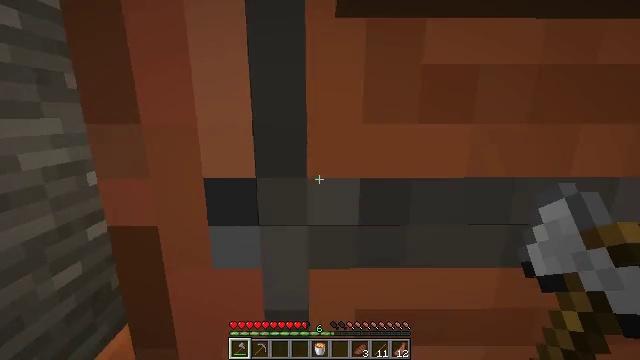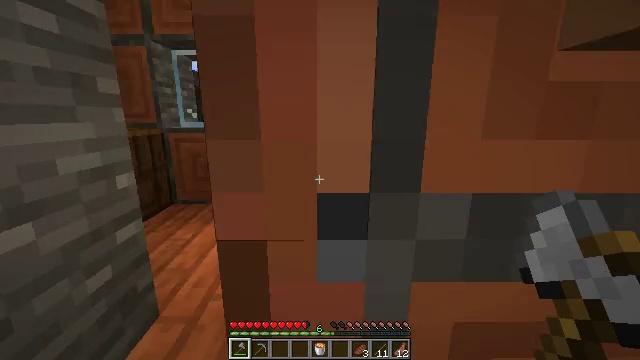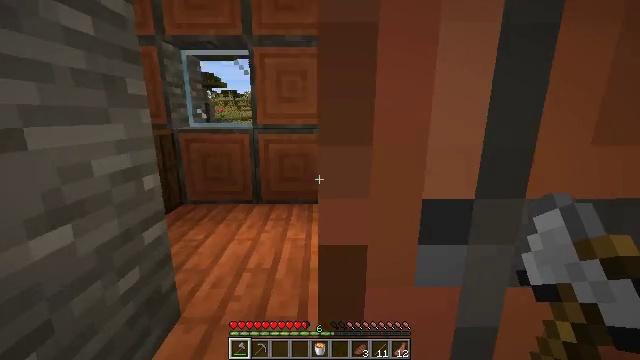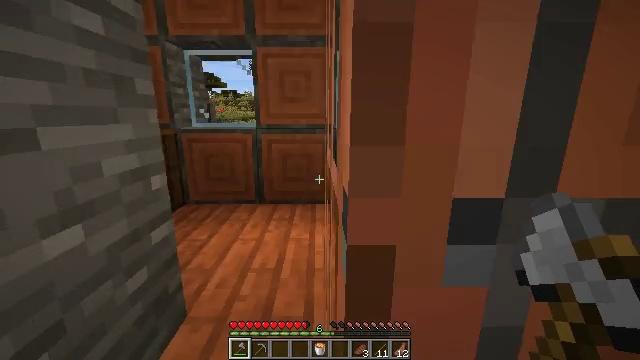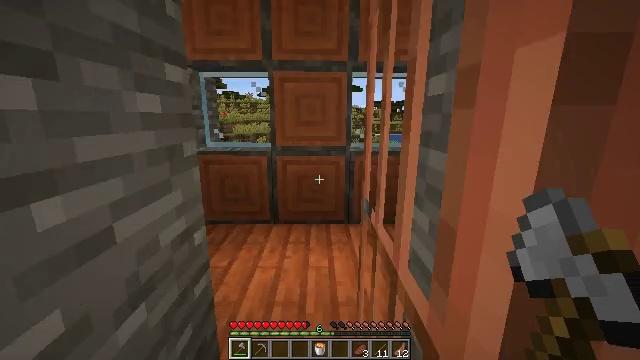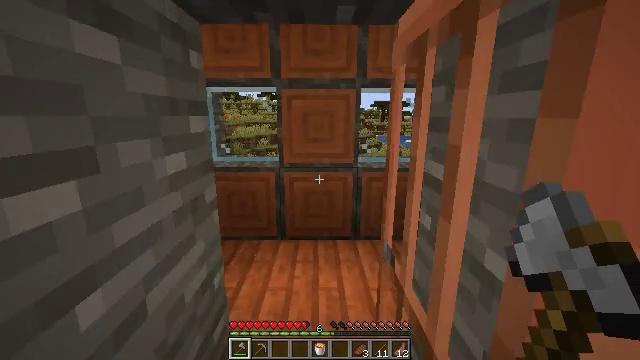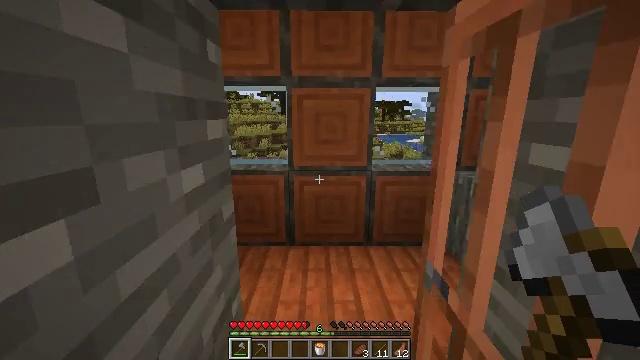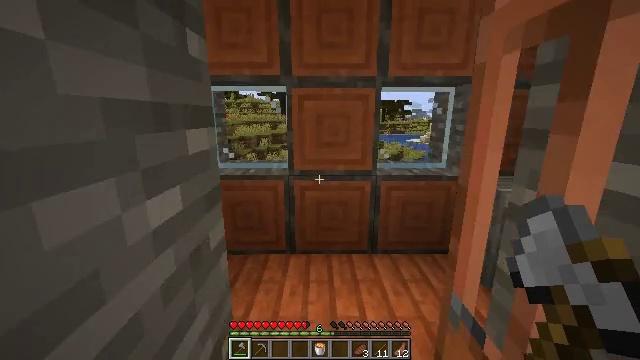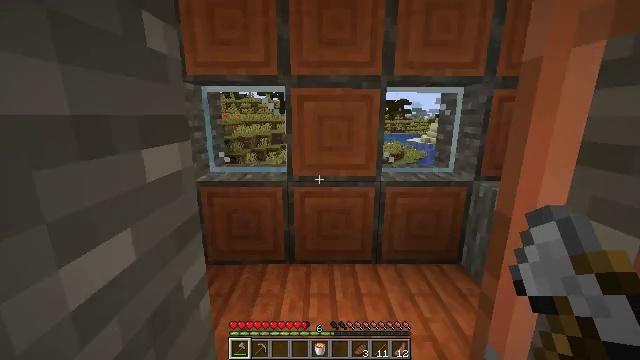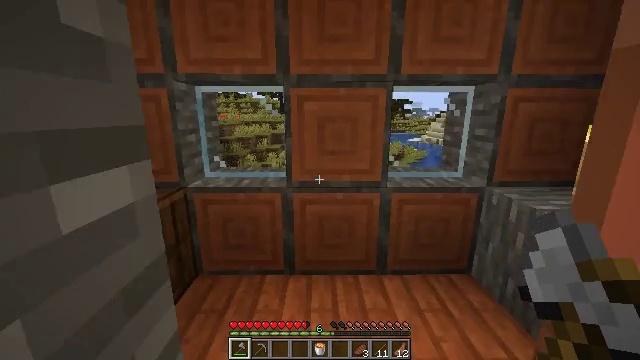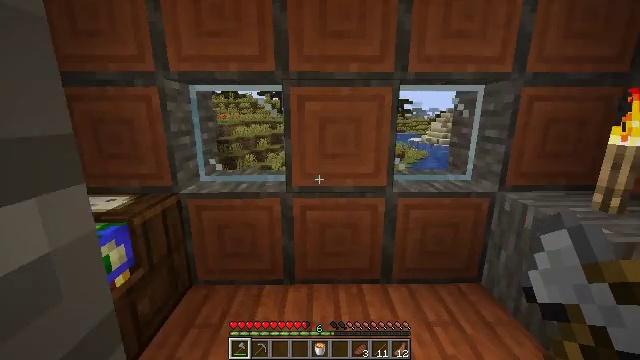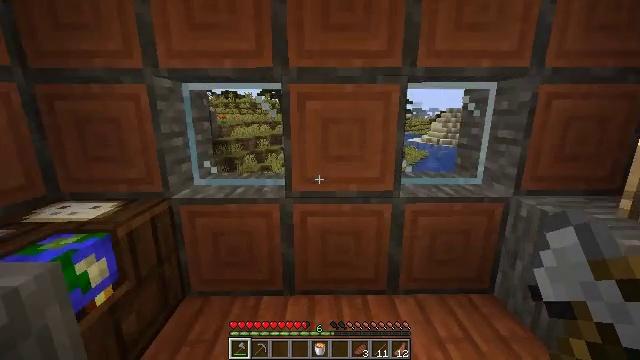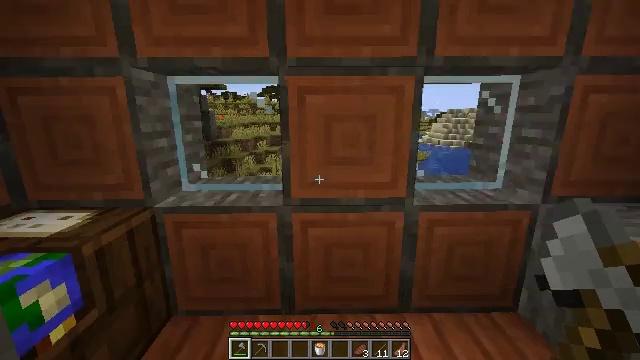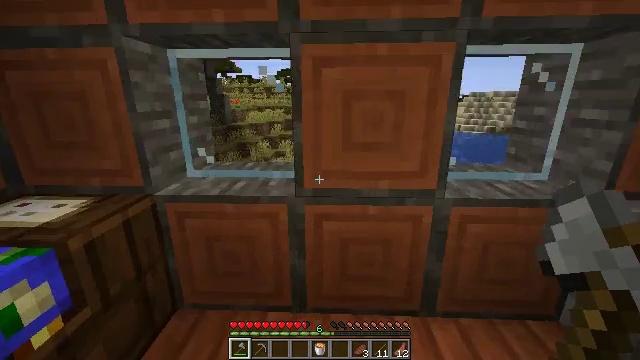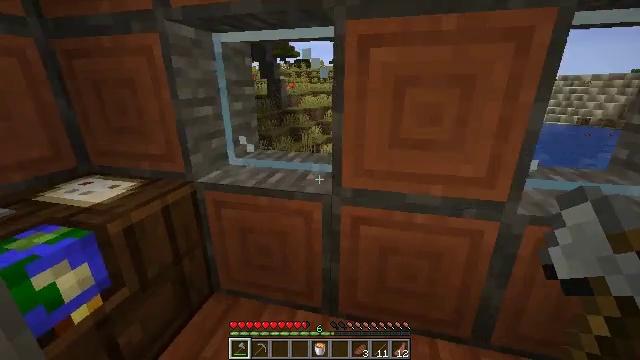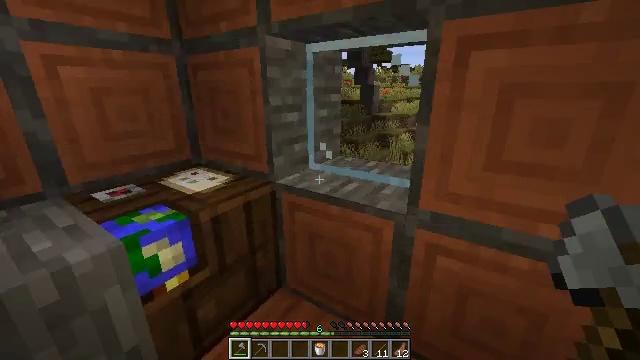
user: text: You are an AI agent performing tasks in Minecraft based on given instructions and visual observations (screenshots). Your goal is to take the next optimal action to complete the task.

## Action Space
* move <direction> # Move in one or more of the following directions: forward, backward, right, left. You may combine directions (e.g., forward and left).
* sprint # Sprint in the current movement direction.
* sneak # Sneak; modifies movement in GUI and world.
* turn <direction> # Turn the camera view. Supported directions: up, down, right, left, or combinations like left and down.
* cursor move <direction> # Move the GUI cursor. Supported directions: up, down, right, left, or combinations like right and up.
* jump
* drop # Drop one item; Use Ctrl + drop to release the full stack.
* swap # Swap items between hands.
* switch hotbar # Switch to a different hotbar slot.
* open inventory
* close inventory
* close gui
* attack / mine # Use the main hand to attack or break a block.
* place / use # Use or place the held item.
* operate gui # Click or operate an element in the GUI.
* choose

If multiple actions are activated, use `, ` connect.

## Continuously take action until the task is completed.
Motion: motion action
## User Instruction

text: Mine the acacia door to collect it.
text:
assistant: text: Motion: move forward and move left
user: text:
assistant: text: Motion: move forward and move left
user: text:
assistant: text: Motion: move forward and move left
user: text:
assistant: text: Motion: move forward and move left
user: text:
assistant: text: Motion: move forward and move left
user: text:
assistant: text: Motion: move forward and move left
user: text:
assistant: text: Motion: move forward and move left
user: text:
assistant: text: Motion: move forward
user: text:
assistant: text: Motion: move forward
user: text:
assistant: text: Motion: move forward
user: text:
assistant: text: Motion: move forward
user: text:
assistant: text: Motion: move forward
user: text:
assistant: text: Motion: move forward, turn left and down
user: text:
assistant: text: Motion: move forward and move right, turn left and down
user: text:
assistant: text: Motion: move forward and move right, turn left and up
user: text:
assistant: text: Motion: move right, turn left and up
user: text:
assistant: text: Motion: move right, turn left
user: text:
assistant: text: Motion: move back and move right
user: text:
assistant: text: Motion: move back and move right
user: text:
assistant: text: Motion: move back
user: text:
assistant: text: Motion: move back
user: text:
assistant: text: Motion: turn left
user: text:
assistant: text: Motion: turn left
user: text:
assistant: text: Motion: turn up
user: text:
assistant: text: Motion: turn right and up
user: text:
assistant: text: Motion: no_op
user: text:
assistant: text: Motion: move left, turn left
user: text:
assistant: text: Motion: move left, turn left
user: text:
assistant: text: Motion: move forward and move left
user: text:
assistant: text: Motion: move forward, turn right